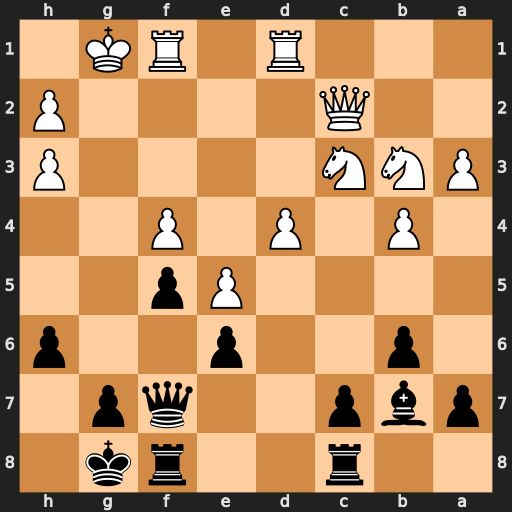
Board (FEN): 2r2rk1/pbp2qp1/1p2p2p/4Pp2/1P1P1P2/PNN4P/2Q4P/3R1RK1
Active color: b
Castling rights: -
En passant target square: -
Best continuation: Qg6+ Kf2 Qg2+ Ke3 Qxc2